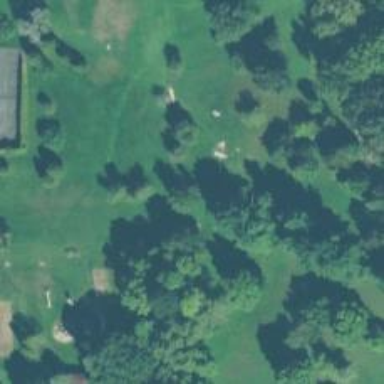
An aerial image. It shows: Disc golf hole.